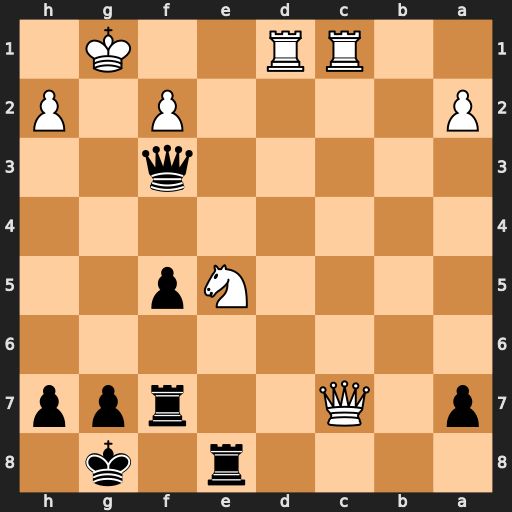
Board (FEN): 4r1k1/p1Q2rpp/8/4Np2/8/5q2/P4P1P/2RR2K1
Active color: b
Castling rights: -
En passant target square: -
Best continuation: Qxd1+ Rxd1 Rxc7